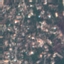
Land use / land cover: Residential